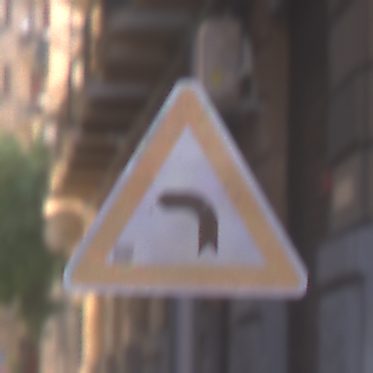
Verkehrszeichen: KurveLinks
Umgebung: Outdoor, Urban
Tageszeit: MorningAfternoon
Wetter: PartlyCloudy
Licht: Natural
Jahreszeit: NotSpecified
Kontrast: MediumContrast